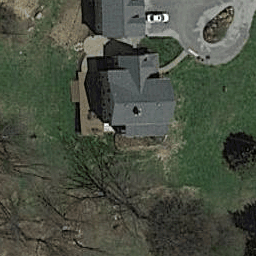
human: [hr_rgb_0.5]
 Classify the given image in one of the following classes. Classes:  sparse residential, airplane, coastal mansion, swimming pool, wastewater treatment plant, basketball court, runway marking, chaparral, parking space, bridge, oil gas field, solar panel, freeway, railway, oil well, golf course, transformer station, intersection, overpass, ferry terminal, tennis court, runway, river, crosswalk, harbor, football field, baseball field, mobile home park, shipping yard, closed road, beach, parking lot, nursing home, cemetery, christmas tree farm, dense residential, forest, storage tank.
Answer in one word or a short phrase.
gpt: sparse residential